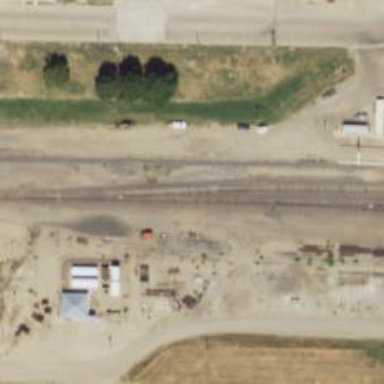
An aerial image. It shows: Railway yard used for servicing trains.